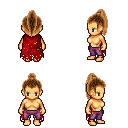
a pixel art fantasy rpg character, female body template, human, tanned skin, red tattered cape, magenta pants, brown long topknot hairstyle, four views (front, back, left, right), 2x2 character sprite sheet, small pixel art, hard edges, no anti-aliasing